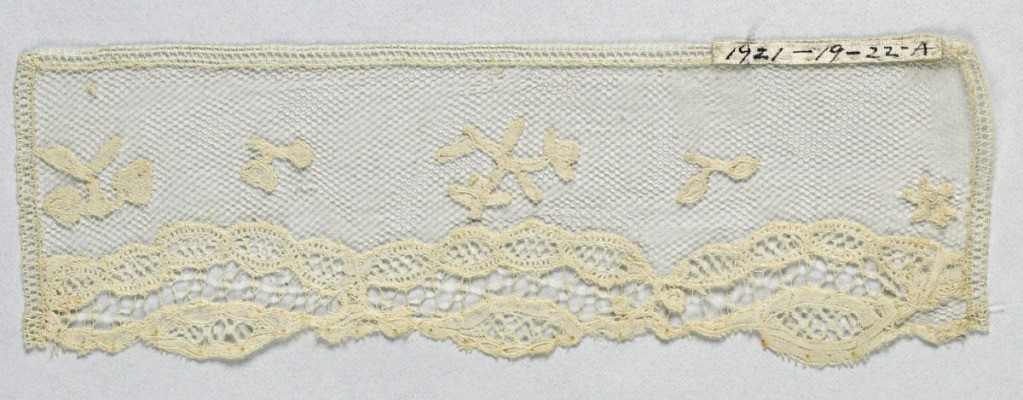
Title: Cuffs
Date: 19th century
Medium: linen Technique: bobbin lace appliqué on machine-made net
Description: Cuffs with a design of floral sprays and borders applied to net.